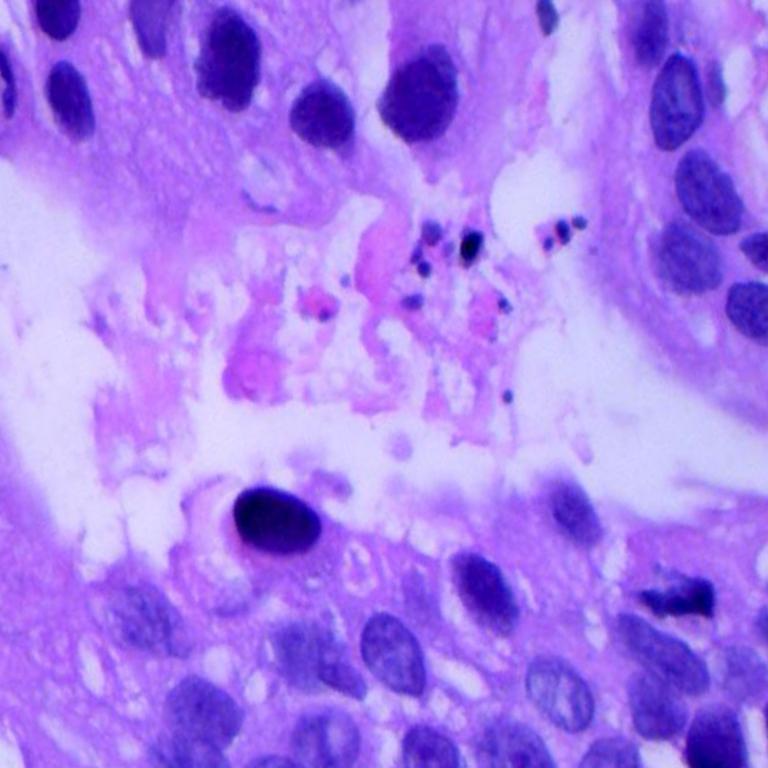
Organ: lung
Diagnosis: adenocarcinomas